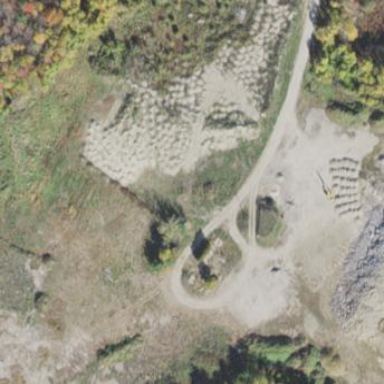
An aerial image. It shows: Quarry area.